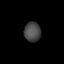
Tissue: lung
Cell type: Endothelial cells
Senescence score: 0.5876
Nuclear area (px): 324
Mean DAPI intensity: 71.731